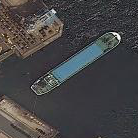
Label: civil